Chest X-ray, AP view. Patient: 43 years old, sex F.
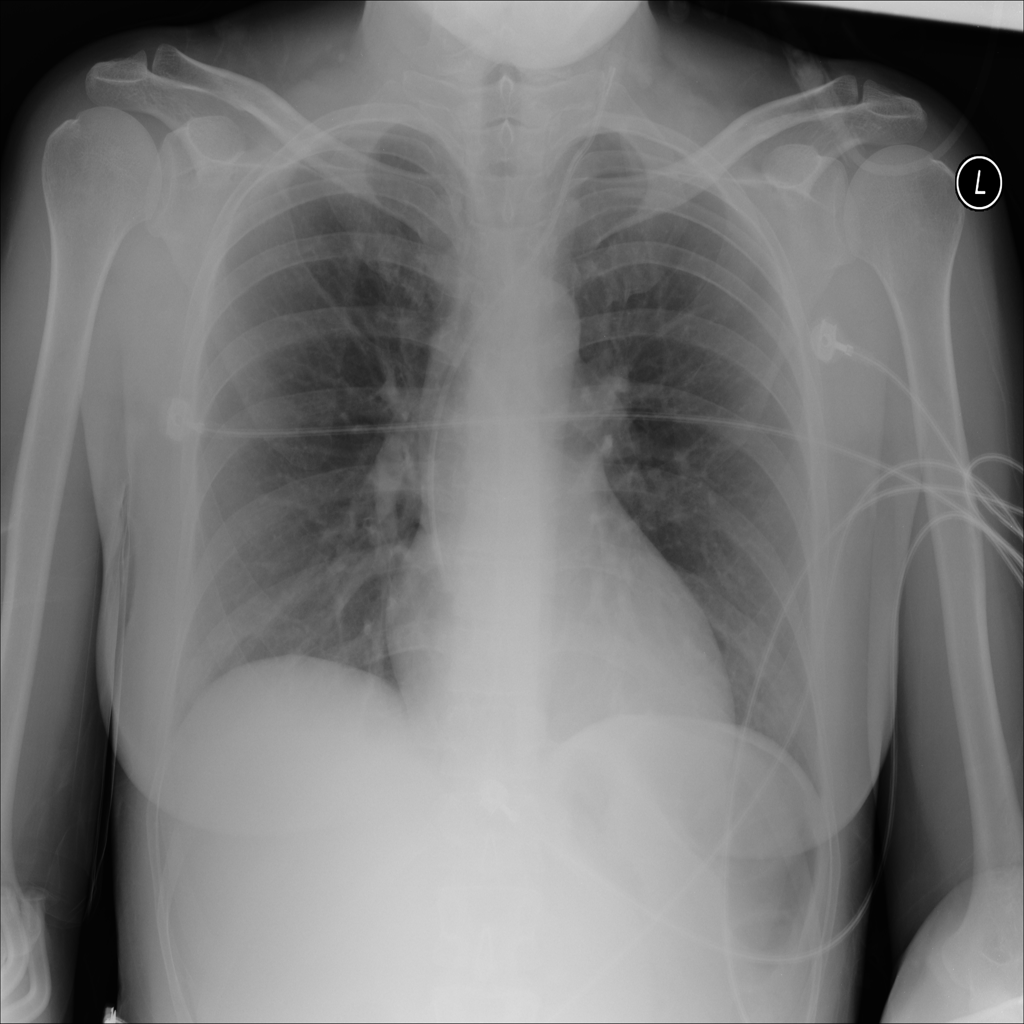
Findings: No Finding